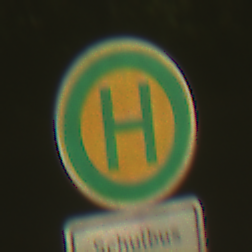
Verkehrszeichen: Haltestelle
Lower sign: ZeitangabenMitBeschraenkungAufWochentage5
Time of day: SunriseSunset
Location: Outdoor (Nature)
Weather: PartlyCloudy
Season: NotSpecified
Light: Natural